Field crop: maize
Growth stage: 2
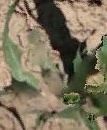
Species: maize